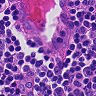
Metastatic tissue present: no